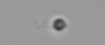
Label: nanoplankton_mix